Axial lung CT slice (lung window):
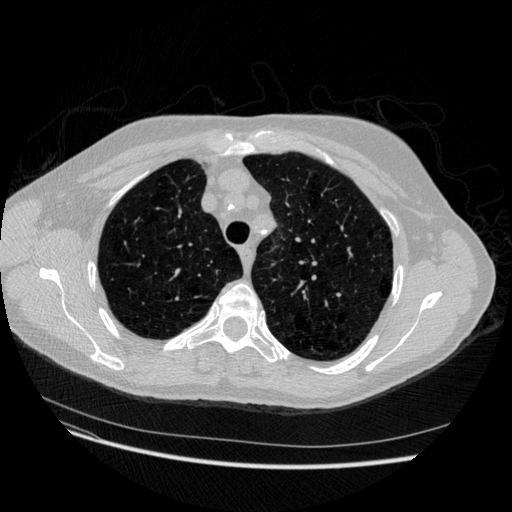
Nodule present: no